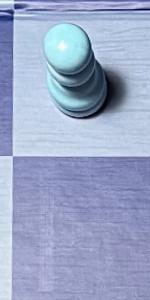
Label: Empty